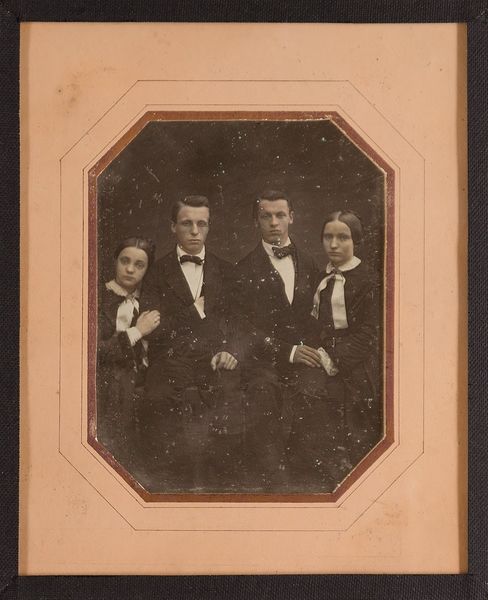
Titel: Vier Geschwister Nirrnheim, v.l.n.r.: Emma, Fritz L., Eduard und Caroline
Standort: Hamburg
Institution: Museum für Kunst und Gewerbe Hamburg
Schlagwörter: mann, frau, gruppenportrait, figur, geschwister, foto, fotografie, photographie, photo, lichtbild, jugendlicher, daguerreotypie, bildwerke, angewandte und bildende kunst, hessische systematik, mädchen, porträtfotografie, porträtphotographie, gruppenporträt